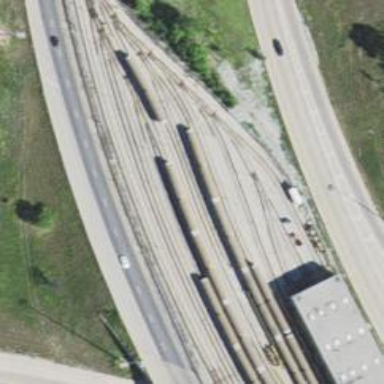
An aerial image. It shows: Electrified rail in service yard.